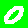
Digit: 0